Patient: sex M, age 71
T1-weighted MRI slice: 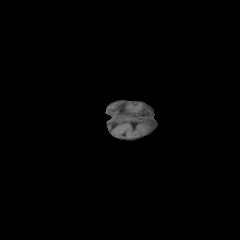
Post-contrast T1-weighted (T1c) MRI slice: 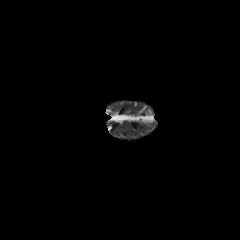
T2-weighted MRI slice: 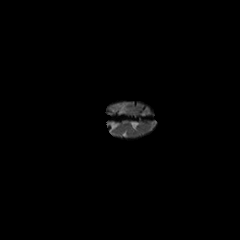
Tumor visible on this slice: no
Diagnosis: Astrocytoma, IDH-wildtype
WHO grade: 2